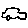
Label: car